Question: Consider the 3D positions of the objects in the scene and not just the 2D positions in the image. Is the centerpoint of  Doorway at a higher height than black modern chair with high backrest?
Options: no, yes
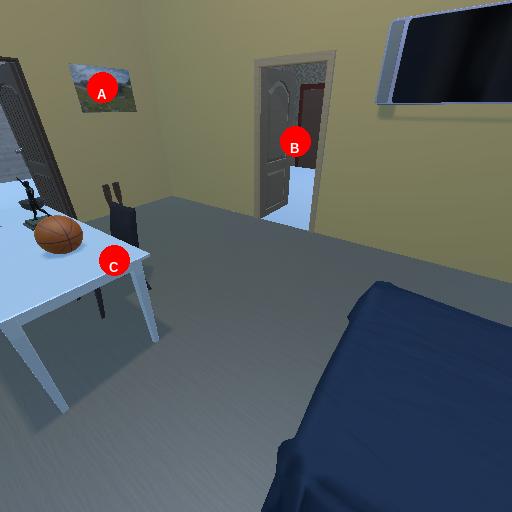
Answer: no